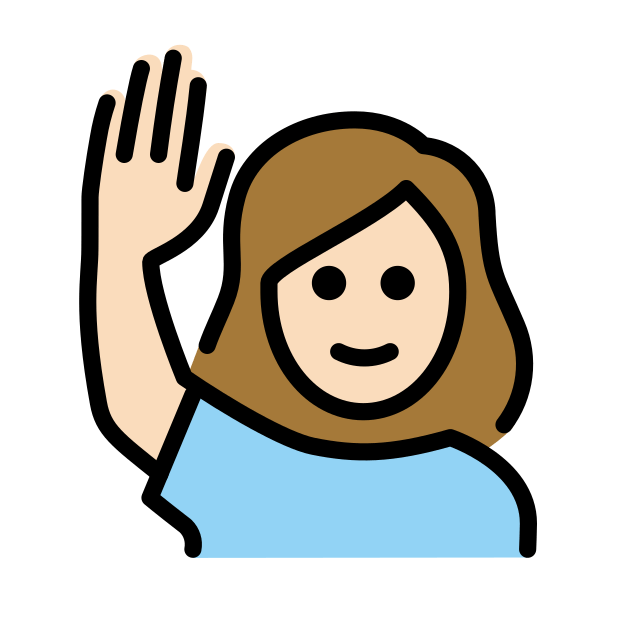
woman raising hand: light skin tone